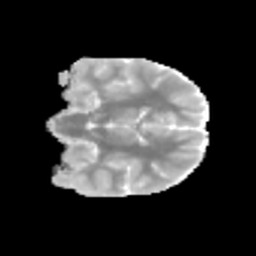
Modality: MD
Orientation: coronal
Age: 11
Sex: female
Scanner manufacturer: siemens
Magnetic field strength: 3 T
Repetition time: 3.8 s
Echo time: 0.07 s